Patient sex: M
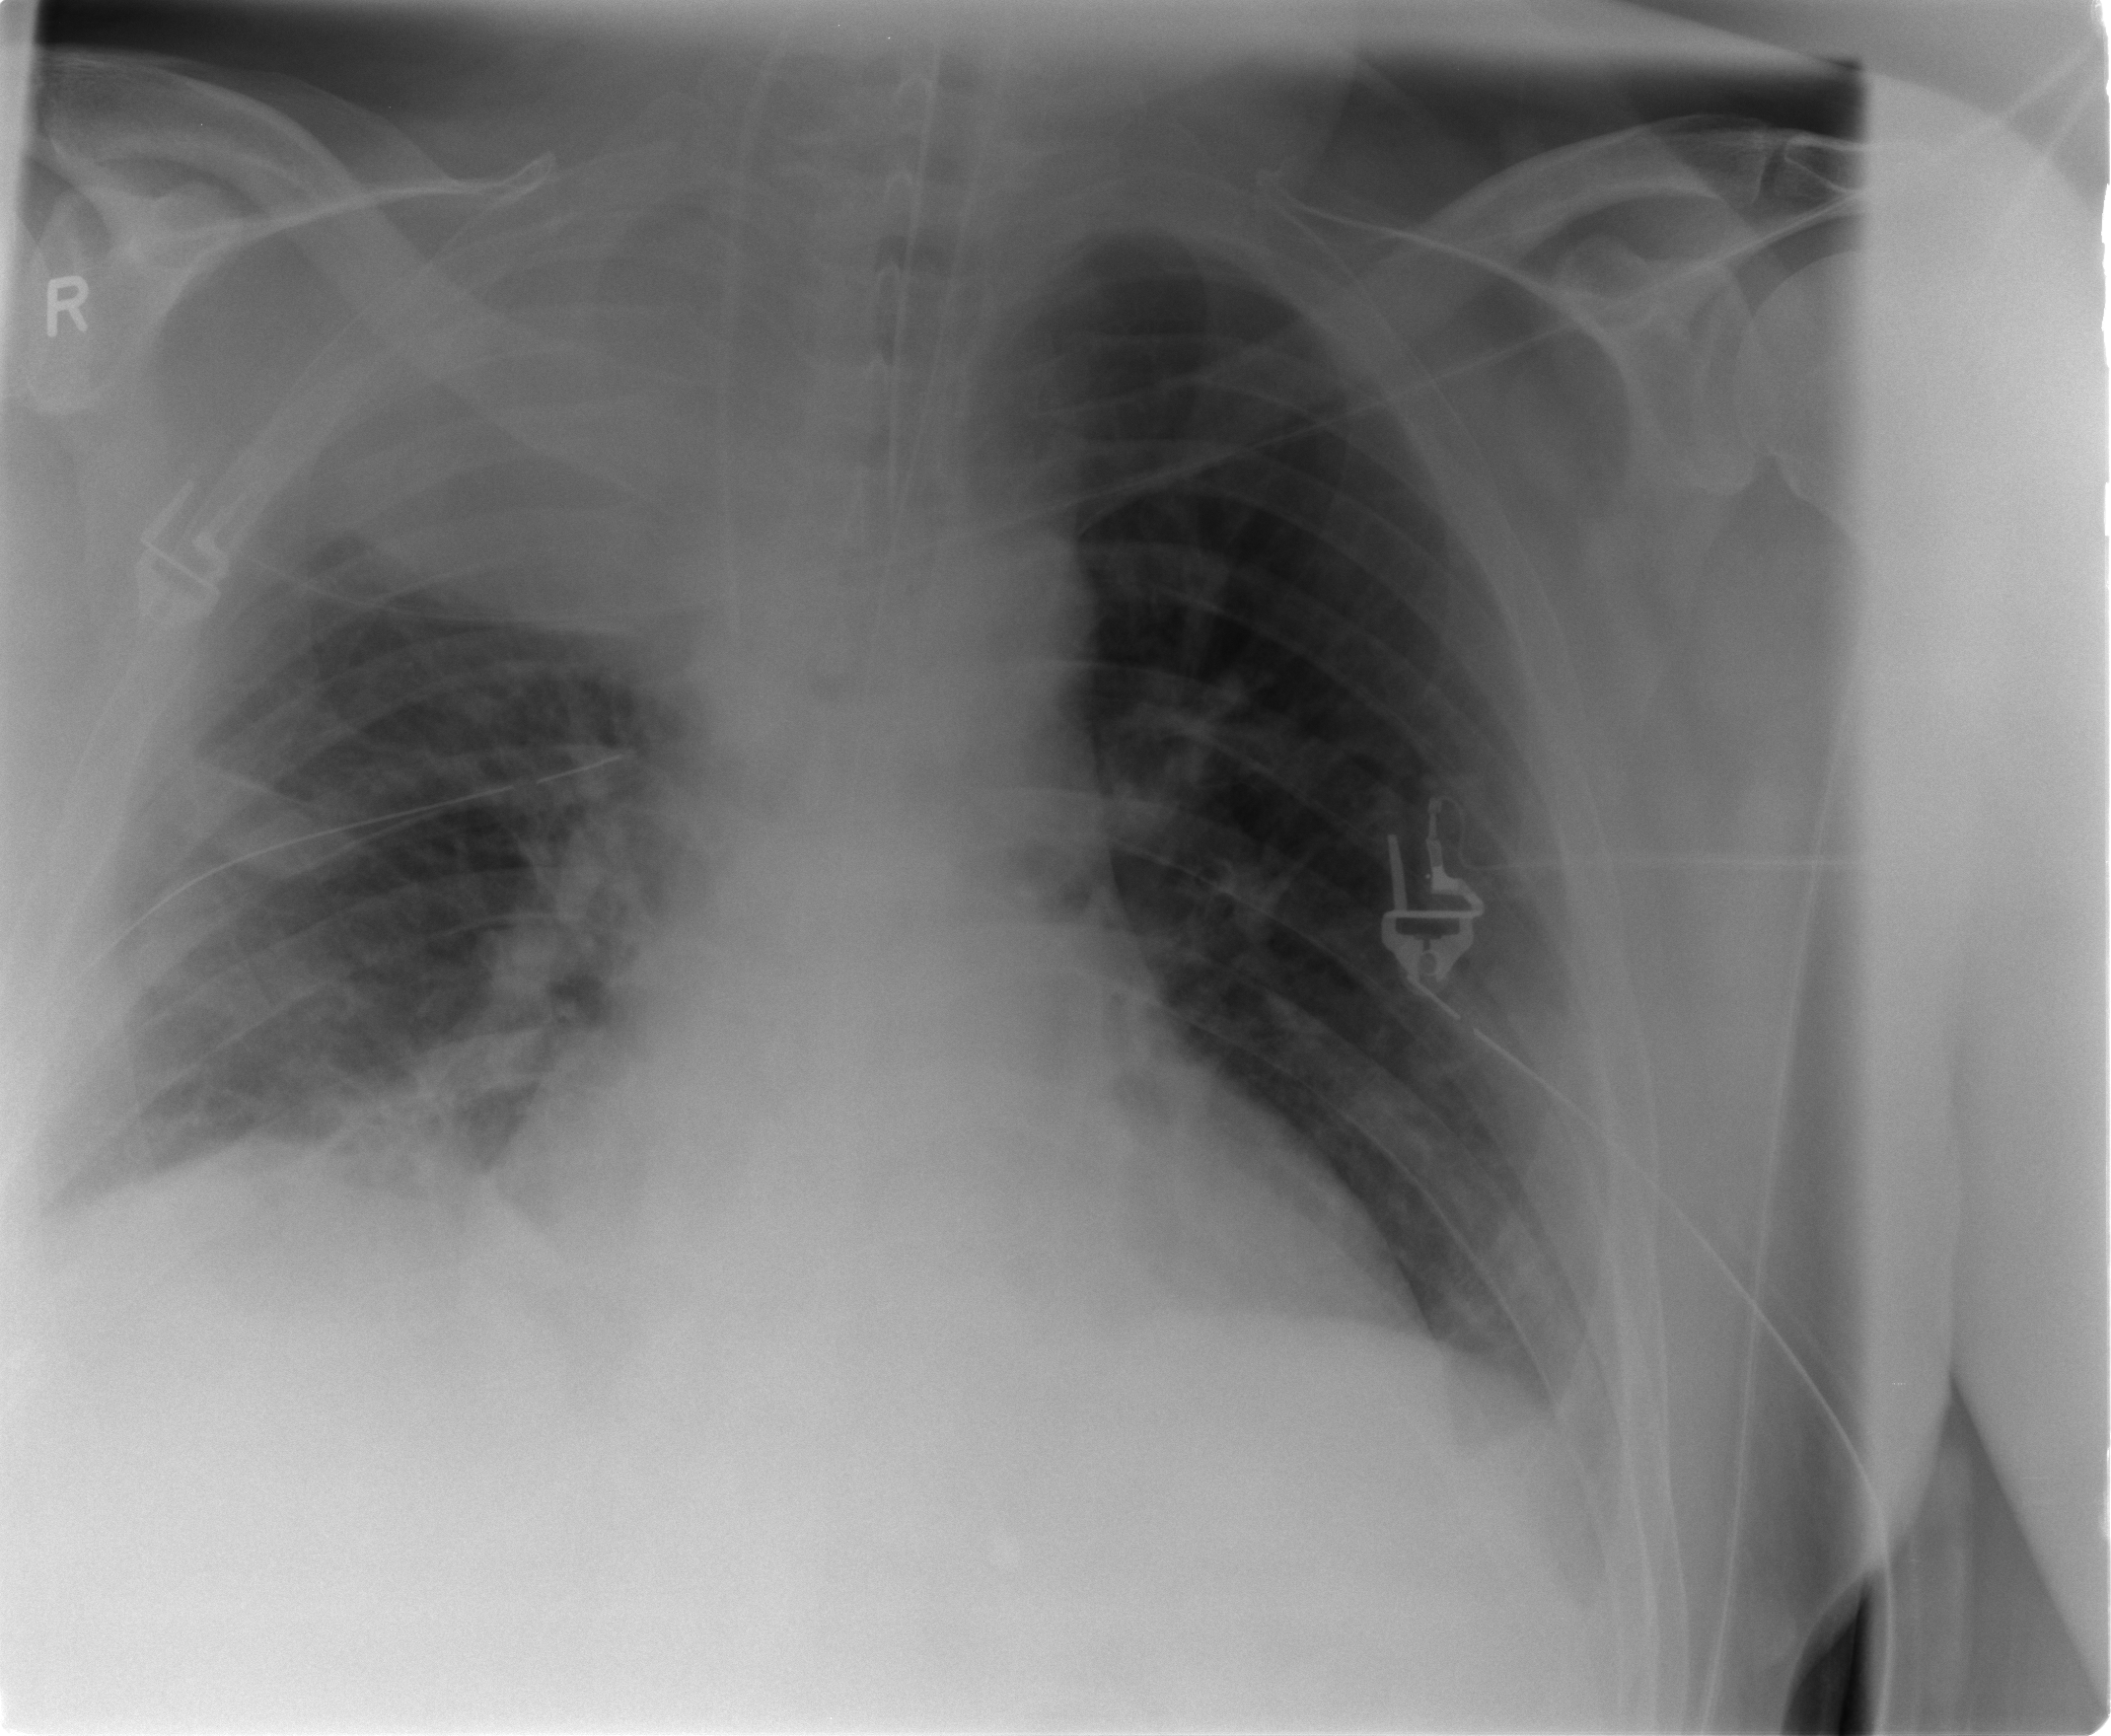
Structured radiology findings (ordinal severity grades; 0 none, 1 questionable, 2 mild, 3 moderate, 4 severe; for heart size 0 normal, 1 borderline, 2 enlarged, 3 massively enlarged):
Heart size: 0
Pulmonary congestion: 0
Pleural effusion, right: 0
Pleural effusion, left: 1
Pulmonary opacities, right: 0
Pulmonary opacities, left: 0
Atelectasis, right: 3
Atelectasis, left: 0